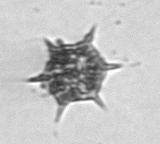
Label: Dictyocha